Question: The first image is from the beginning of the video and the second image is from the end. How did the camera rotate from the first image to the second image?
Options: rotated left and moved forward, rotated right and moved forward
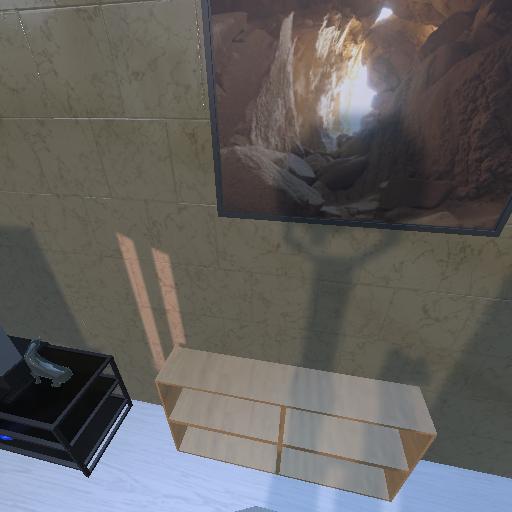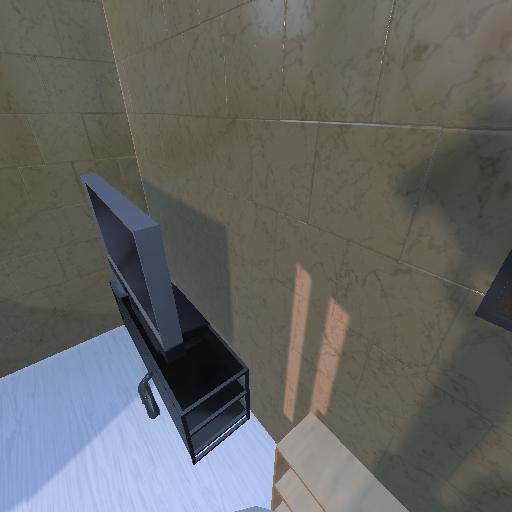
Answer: rotated left and moved forward